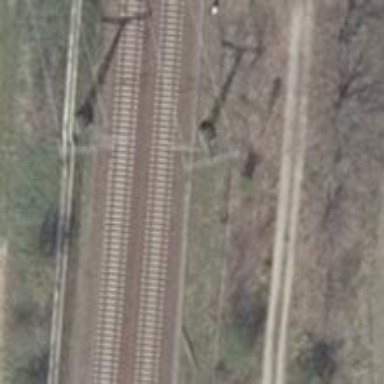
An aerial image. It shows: Power pole.